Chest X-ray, AP view. Patient: 51 years old, sex M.
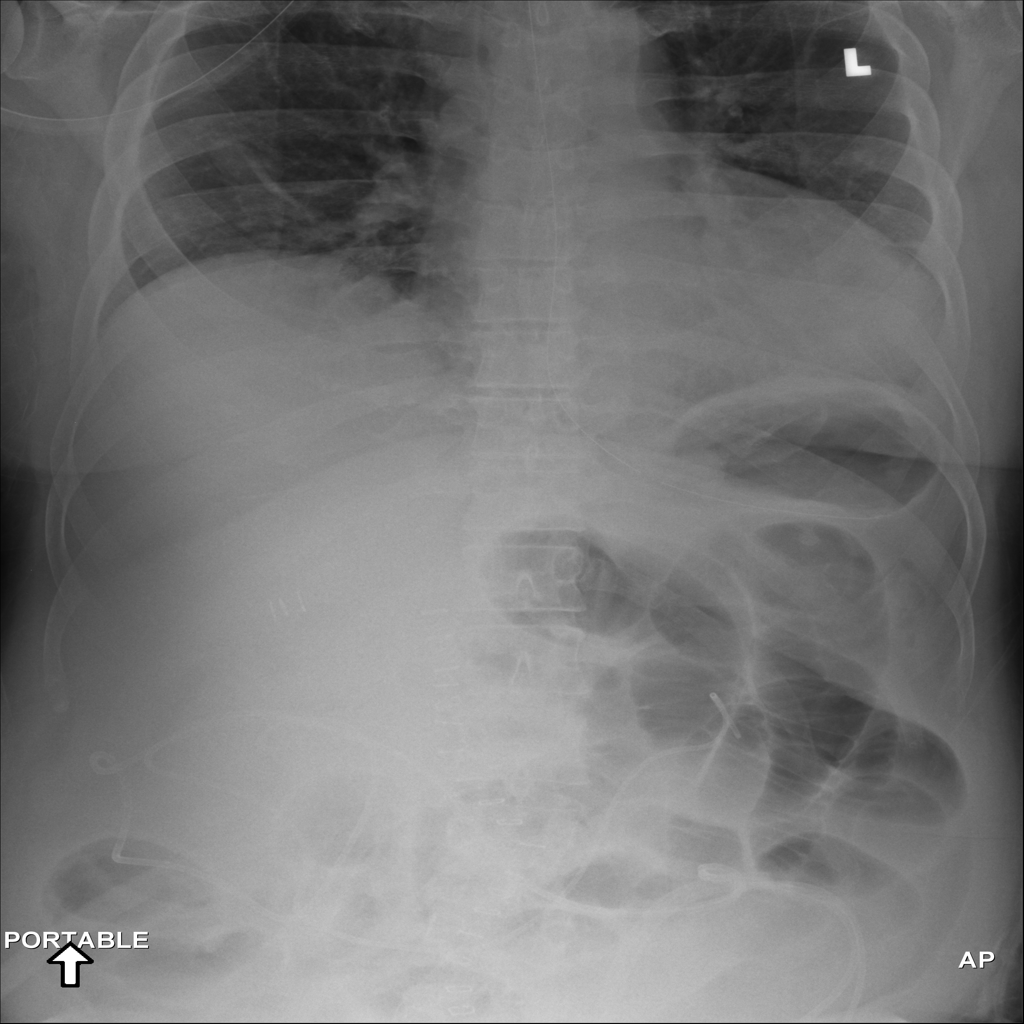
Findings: No Finding